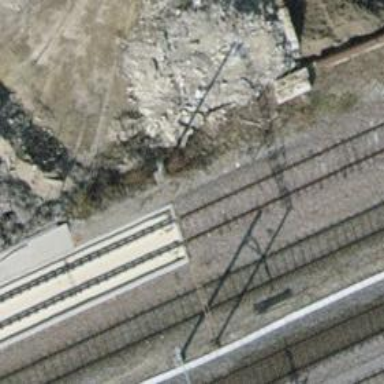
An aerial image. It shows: Single railway track with electrified contact line. It is spur track.